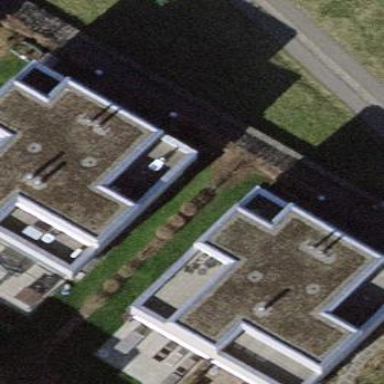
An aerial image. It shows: Terrace building.